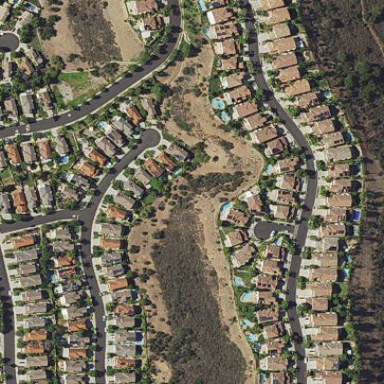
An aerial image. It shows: This residential area consists of single-family homes.